Question: <URL> question showed how to make a qqplot with a qqline in ggplot2, but the answer only seems to work when plotting the entire dataset in a single graph.
I want a way to quickly compare these plots for subsets of my data. That is, I want to make qqplots with qqlines on a graph with facets. So in the following example, there would be lines for all 9 plots, each with their own intercept and slope.
'''
df1 = data.frame(x = rnorm(1000, 10),
y = sample(LETTERS[1:3], 100, replace = TRUE),
z = sample(letters[1:3], 100, replace = TRUE))
ggplot(df1, aes(sample = x)) +
stat_qq() +
facet_grid(y ~ z)
'''

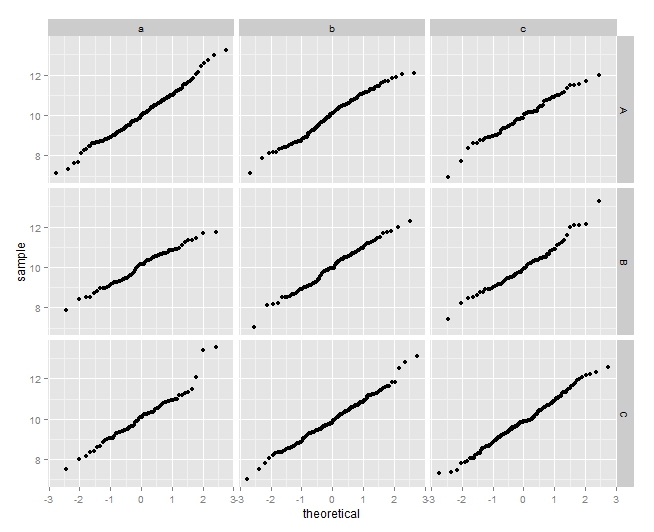
Answer: You may try this:
'''
library(plyr)
# create some data
set.seed(123)
df1 <- data.frame(vals = rnorm(1000, 10),
y = sample(LETTERS[1:3], 1000, replace = TRUE),
z = sample(letters[1:3], 1000, replace = TRUE))
# calculate the normal theoretical quantiles per group
df2 <- ddply(.data = df1, .variables = .(y, z), function(dat){
q <- qqnorm(dat$vals, plot = FALSE)
dat$xq <- q$x
dat
}
)
# plot the sample values against the theoretical quantiles
ggplot(data = df2, aes(x = xq, y = vals)) +
geom_point() +
geom_smooth(method = "lm", se = FALSE) +
xlab("Theoretical") +
ylab("Sample") +
facet_grid(y ~ z)
'''